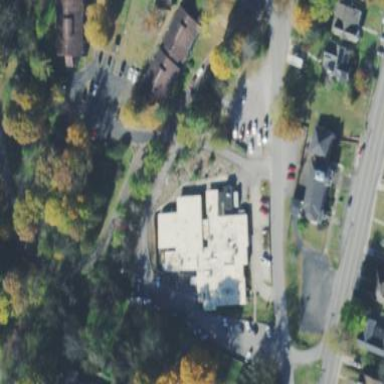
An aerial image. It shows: Hospital.